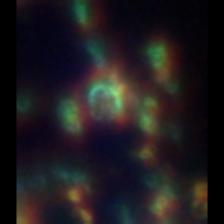
Taxon: Chaetoceros
Group: Diatoms